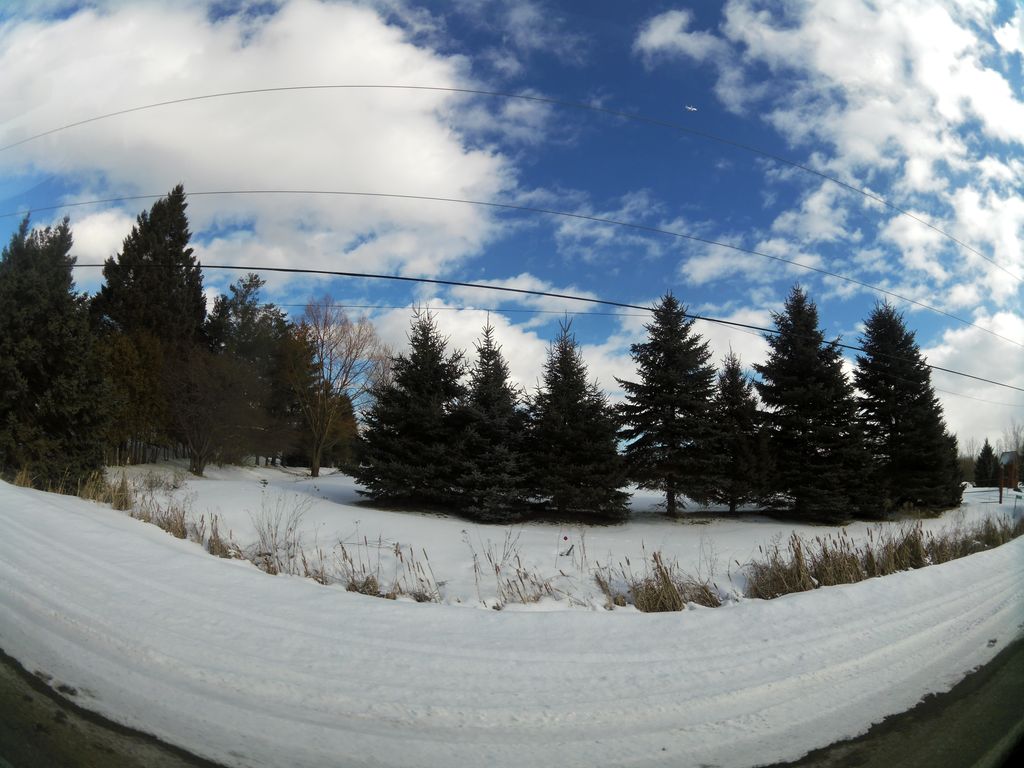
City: ottawa-gatineau